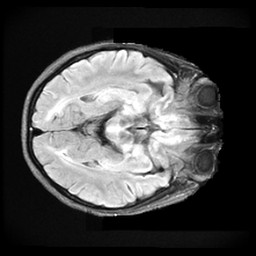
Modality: FLAIR
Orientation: axial
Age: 43
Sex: female
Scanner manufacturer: ge
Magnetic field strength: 3 T
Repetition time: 11 s
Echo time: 0.1497 s